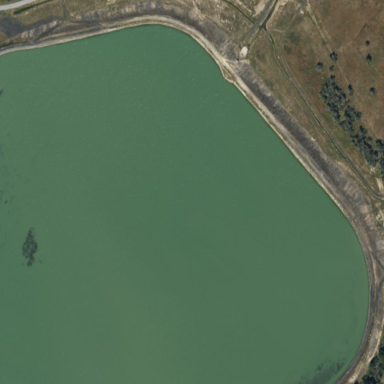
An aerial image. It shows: Dam made of soil.